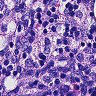
Metastatic tissue present: no